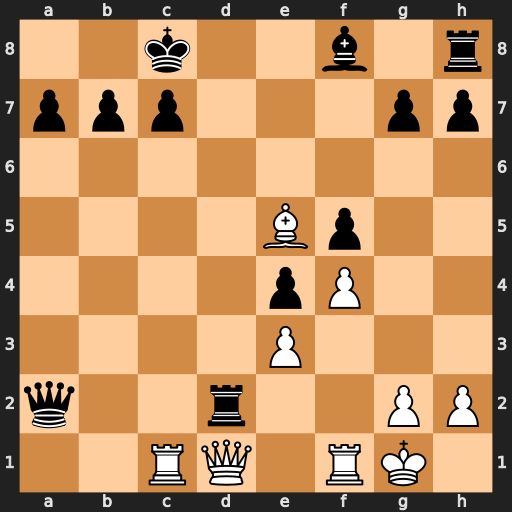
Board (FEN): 2k2b1r/ppp3pp/8/4Bp2/4pP2/4P3/q2r2PP/2RQ1RK1
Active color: w
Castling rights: -
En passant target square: -
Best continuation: Rxc7+ Kd8 Qh5